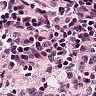
Metastatic tissue present: no